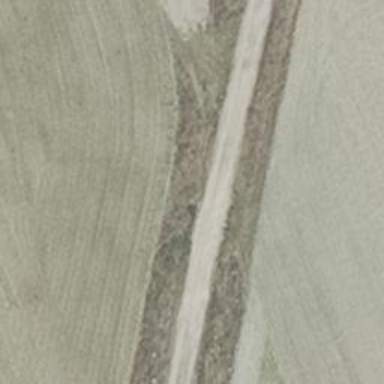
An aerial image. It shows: Dirt track with grade 3 tracktype.